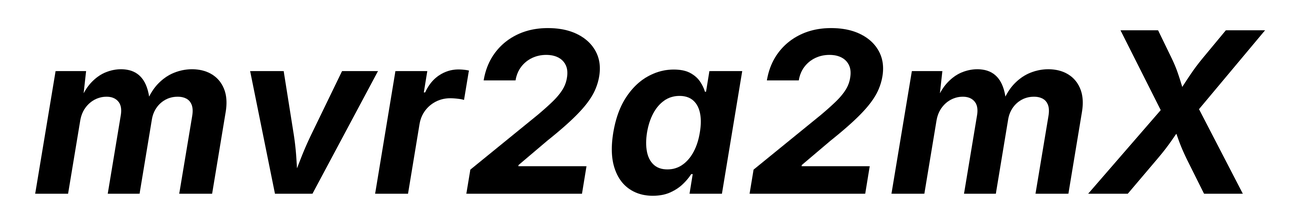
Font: Inter-Italic_Bold_Italic